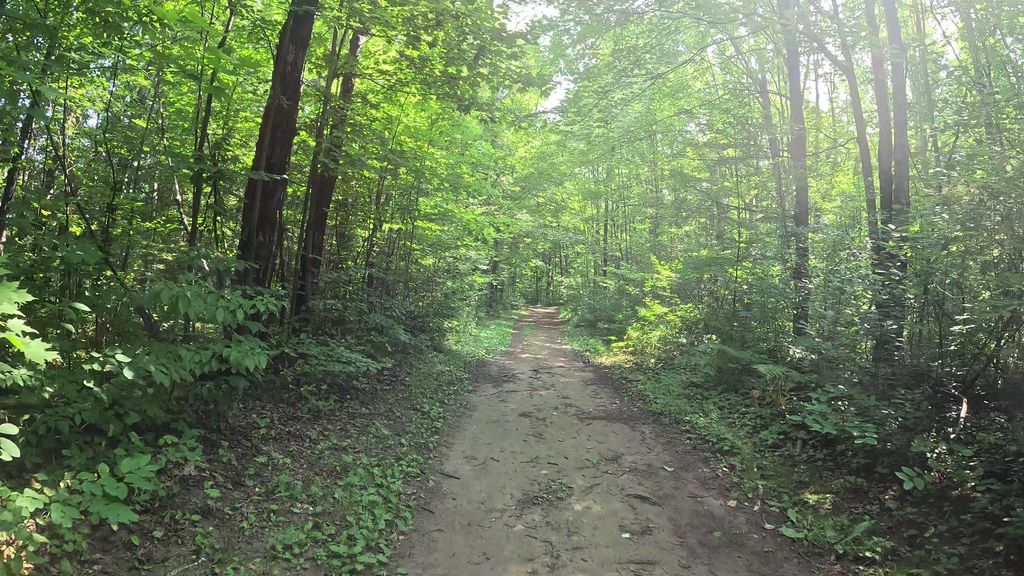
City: ottawa-gatineau